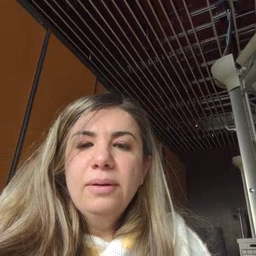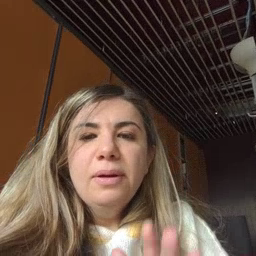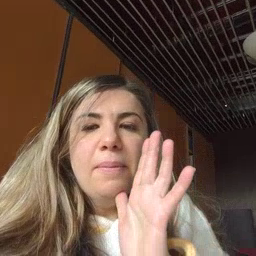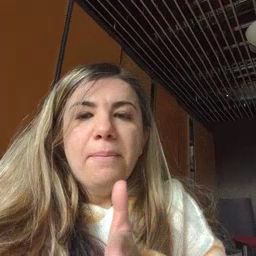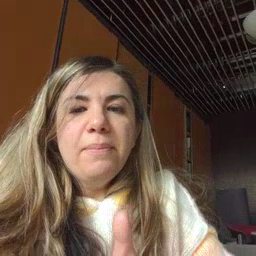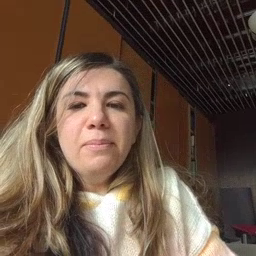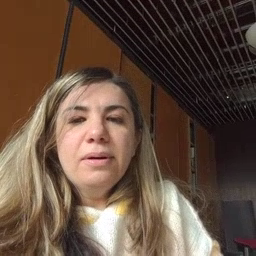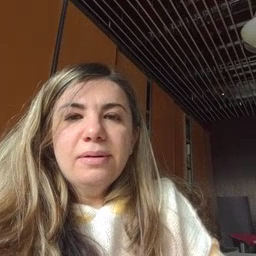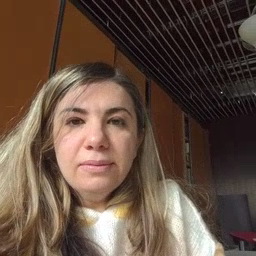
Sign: grandma